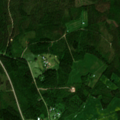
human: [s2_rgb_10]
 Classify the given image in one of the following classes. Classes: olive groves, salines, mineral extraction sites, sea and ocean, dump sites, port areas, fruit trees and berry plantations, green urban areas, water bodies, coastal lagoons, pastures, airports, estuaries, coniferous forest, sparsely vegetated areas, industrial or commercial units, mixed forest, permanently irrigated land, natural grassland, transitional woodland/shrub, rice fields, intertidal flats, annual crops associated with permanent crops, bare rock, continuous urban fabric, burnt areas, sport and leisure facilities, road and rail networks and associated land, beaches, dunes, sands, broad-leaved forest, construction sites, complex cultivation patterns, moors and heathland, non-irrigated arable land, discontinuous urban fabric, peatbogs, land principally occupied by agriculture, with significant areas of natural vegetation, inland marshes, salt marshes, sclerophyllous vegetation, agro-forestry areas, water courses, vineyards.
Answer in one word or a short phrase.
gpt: land principally occupied by agriculture, with significant areas of natural vegetation, broad-leaved forest, coniferous forest, mixed forest